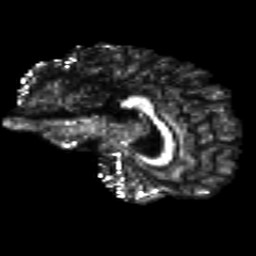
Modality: FA
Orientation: sagittal
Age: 29
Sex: female
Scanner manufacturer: siemens
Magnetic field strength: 3 T
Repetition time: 8.8 s
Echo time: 0.085 s